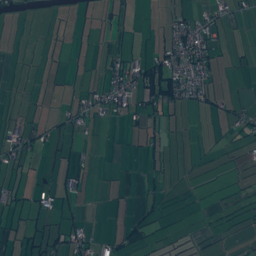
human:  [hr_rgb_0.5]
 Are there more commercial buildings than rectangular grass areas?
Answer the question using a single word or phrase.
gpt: no

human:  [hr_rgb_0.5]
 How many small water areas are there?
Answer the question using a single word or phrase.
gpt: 22

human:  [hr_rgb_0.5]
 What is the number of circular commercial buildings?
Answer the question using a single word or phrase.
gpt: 0

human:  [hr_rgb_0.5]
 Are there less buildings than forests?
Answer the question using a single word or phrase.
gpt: no

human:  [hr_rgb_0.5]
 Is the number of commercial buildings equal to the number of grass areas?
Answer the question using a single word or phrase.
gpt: no

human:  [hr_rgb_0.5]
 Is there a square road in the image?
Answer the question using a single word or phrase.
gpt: no

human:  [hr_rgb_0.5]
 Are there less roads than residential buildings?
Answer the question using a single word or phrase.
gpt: yes

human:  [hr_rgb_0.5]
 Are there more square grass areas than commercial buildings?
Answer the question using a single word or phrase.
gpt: no

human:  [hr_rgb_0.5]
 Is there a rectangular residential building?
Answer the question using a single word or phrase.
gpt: yes

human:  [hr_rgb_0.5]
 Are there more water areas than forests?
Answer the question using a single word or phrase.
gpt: no

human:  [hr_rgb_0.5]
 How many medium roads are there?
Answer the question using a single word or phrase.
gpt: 0

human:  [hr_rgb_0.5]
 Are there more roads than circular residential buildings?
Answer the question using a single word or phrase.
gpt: yes

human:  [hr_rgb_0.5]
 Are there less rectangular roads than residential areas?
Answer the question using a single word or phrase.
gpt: yes

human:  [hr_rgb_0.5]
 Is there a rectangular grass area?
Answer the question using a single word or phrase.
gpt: yes

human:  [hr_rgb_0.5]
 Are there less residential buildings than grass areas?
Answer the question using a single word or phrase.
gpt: no

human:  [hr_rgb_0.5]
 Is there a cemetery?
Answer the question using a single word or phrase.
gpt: yes

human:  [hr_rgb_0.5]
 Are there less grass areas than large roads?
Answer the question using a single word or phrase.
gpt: no

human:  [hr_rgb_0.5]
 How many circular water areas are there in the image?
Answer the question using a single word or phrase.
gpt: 6

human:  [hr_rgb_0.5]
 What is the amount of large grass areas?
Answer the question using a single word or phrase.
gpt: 348

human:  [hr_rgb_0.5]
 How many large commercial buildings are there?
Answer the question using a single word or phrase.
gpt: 0

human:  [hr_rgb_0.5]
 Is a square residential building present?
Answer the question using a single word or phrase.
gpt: yes

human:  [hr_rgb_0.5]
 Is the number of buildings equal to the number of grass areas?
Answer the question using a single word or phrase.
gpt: no

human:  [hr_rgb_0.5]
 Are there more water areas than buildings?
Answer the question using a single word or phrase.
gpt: no

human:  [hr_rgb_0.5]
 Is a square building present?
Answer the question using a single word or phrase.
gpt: yes

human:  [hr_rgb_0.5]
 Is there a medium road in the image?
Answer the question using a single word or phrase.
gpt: no

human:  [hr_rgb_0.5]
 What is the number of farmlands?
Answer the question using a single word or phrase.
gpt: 30

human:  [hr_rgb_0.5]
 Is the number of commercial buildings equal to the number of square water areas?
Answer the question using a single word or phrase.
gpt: no

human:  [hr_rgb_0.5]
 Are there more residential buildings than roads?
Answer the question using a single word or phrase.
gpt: yes

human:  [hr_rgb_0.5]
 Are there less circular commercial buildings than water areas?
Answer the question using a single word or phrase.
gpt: yes

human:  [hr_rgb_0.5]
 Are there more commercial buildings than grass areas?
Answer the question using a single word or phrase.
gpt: no

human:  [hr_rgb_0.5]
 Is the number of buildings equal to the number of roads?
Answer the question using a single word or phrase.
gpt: no

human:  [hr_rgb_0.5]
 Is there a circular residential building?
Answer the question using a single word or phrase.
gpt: yes

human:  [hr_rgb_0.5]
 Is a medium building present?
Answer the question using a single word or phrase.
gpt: yes

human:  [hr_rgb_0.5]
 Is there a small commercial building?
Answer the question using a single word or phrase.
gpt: yes

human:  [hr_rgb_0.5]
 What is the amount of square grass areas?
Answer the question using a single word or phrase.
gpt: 0

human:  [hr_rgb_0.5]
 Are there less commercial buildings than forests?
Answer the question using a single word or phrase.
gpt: yes